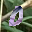
Label: 0